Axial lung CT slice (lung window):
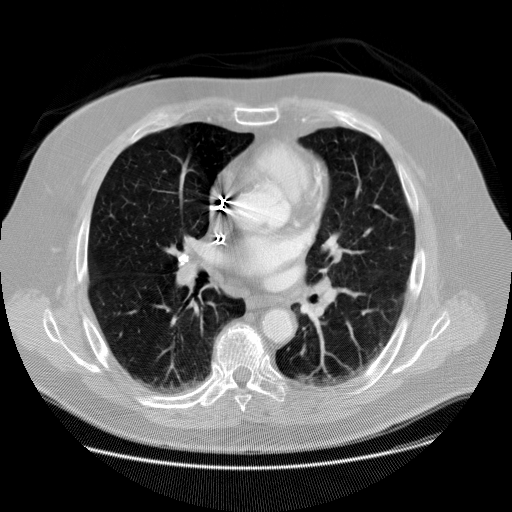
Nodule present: no